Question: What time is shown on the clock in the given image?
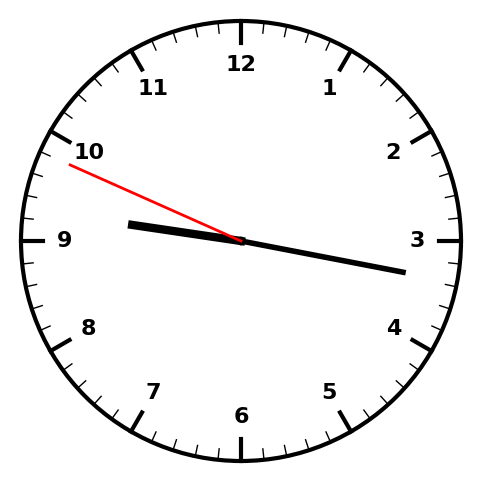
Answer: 09:16:49